Question: I'm looking to fix two divs to the bottom and top of another div.
<URL>
'''
<div id="subG">
<div id="subUp"> TTTTT </div> //This to be fixed on top of this parent div
<div id="subGH">
<img src="">
</div>
<div id="subDwn"> BBBB </div> //This to be fixed at the bottom of this parent div
</div>
'''
css:
'''
#subG{
height: 100px;
overflow: hidden;
overflow-x: hidden;
position: relative;
}
#subGH{
height: 99%;
position: absolute;
overflow: auto;
top: 0px;
bottom: 0px;
left: 0px;
right: -15px;
}
#subUp #subDwn{
position: relative;
}
'''
So the final would be something like this:

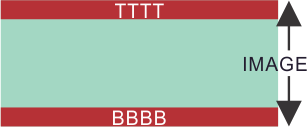
Answer: Try this demo, which you are looking for.
<URL>
'''
#subUp{
position: absolute;
top: 0;
}
#subDwn{
position: absolute;
bottom: 0;
}
'''